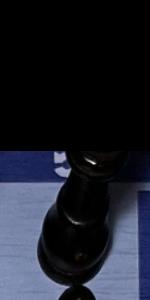
Label: King_Black